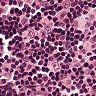
Metastatic tissue present: no